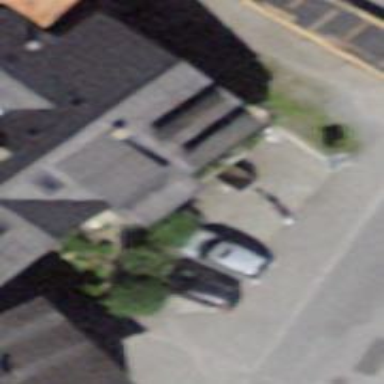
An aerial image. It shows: Car repair shop.